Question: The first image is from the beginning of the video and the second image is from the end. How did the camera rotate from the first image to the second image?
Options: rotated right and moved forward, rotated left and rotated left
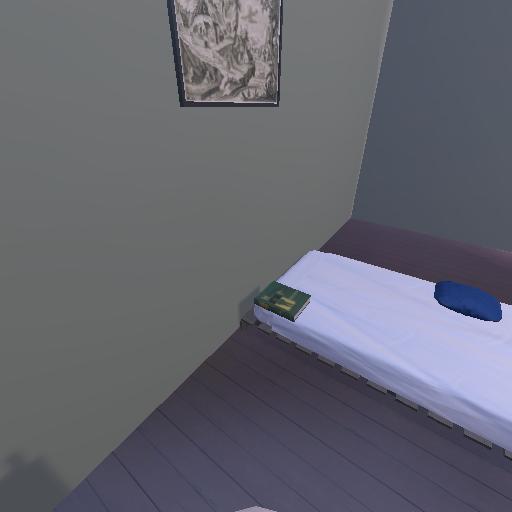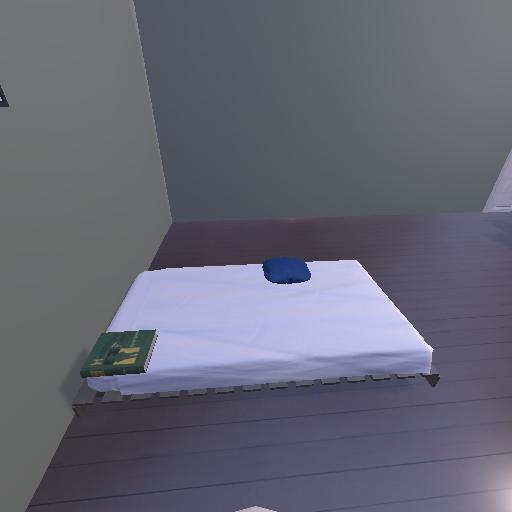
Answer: rotated right and moved forward